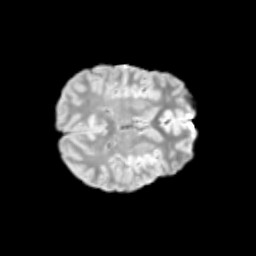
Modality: T2w
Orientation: axial
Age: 13
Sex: male
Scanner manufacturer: siemens
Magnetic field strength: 3 T
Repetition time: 3.8 s
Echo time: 0.07 s